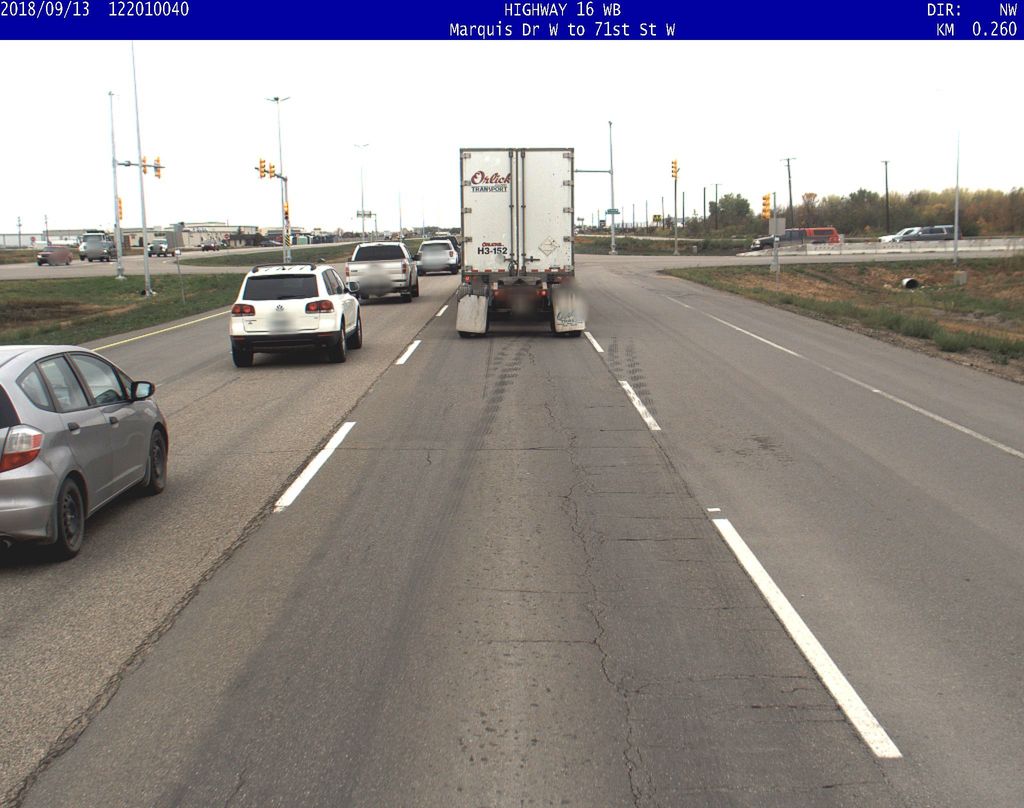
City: saskatoon